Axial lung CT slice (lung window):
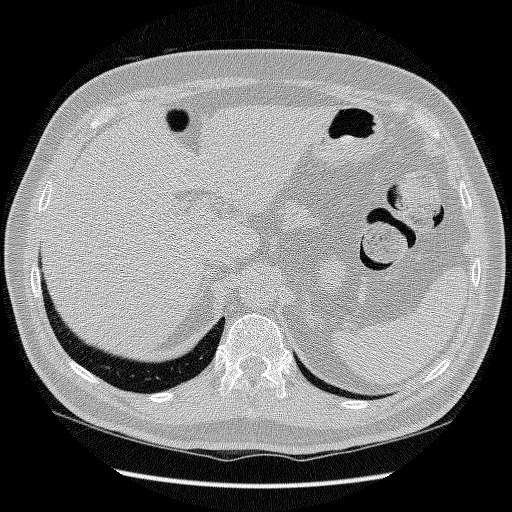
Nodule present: no